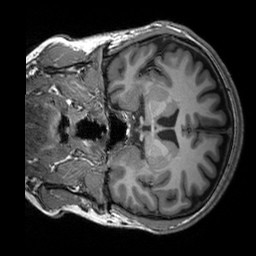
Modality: T1w
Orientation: coronal
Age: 23
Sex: male
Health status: healthy
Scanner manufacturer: siemens
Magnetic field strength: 3 T
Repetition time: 2.3 s
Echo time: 0.00303 s